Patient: sex M, age 70
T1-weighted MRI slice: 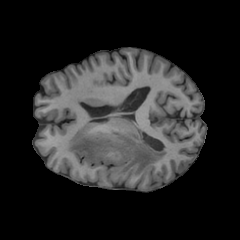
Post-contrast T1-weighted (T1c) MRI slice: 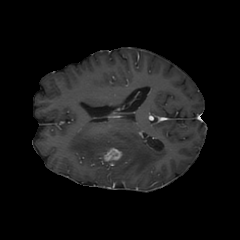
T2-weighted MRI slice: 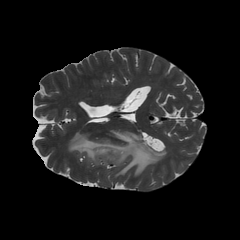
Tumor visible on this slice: yes
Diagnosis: Glioblastoma, IDH-wildtype
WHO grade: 4